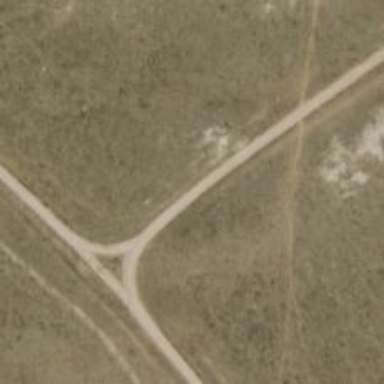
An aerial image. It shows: Road designated for service vehicles in wind farm area.